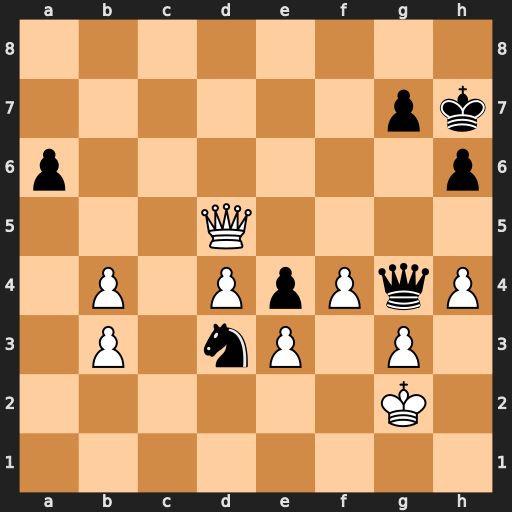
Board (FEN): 8/6pk/p6p/3Q4/1P1PpPqP/1P1nP1P1/6K1/8
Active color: w
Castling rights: -
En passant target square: -
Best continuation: Qxe4+ Qg6 f5